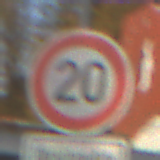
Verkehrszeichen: Geschwindigkeit20
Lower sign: HinweiseAufGefahrenDurchVerbaleAngabe4
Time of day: SunriseSunset
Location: Outdoor (Special)
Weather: Clear
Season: NotSpecified
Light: Natural